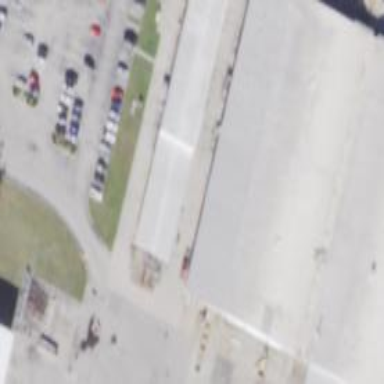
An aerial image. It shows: Building that is hangar at the airport.